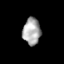
Tissue: skin
Cell type: Epithelial cells
Senescence score: 0.1784
Nuclear area (px): 466
Mean DAPI intensity: 168.485